Field crop: maize
Growth stage: 2
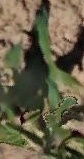
Species: maize